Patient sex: M
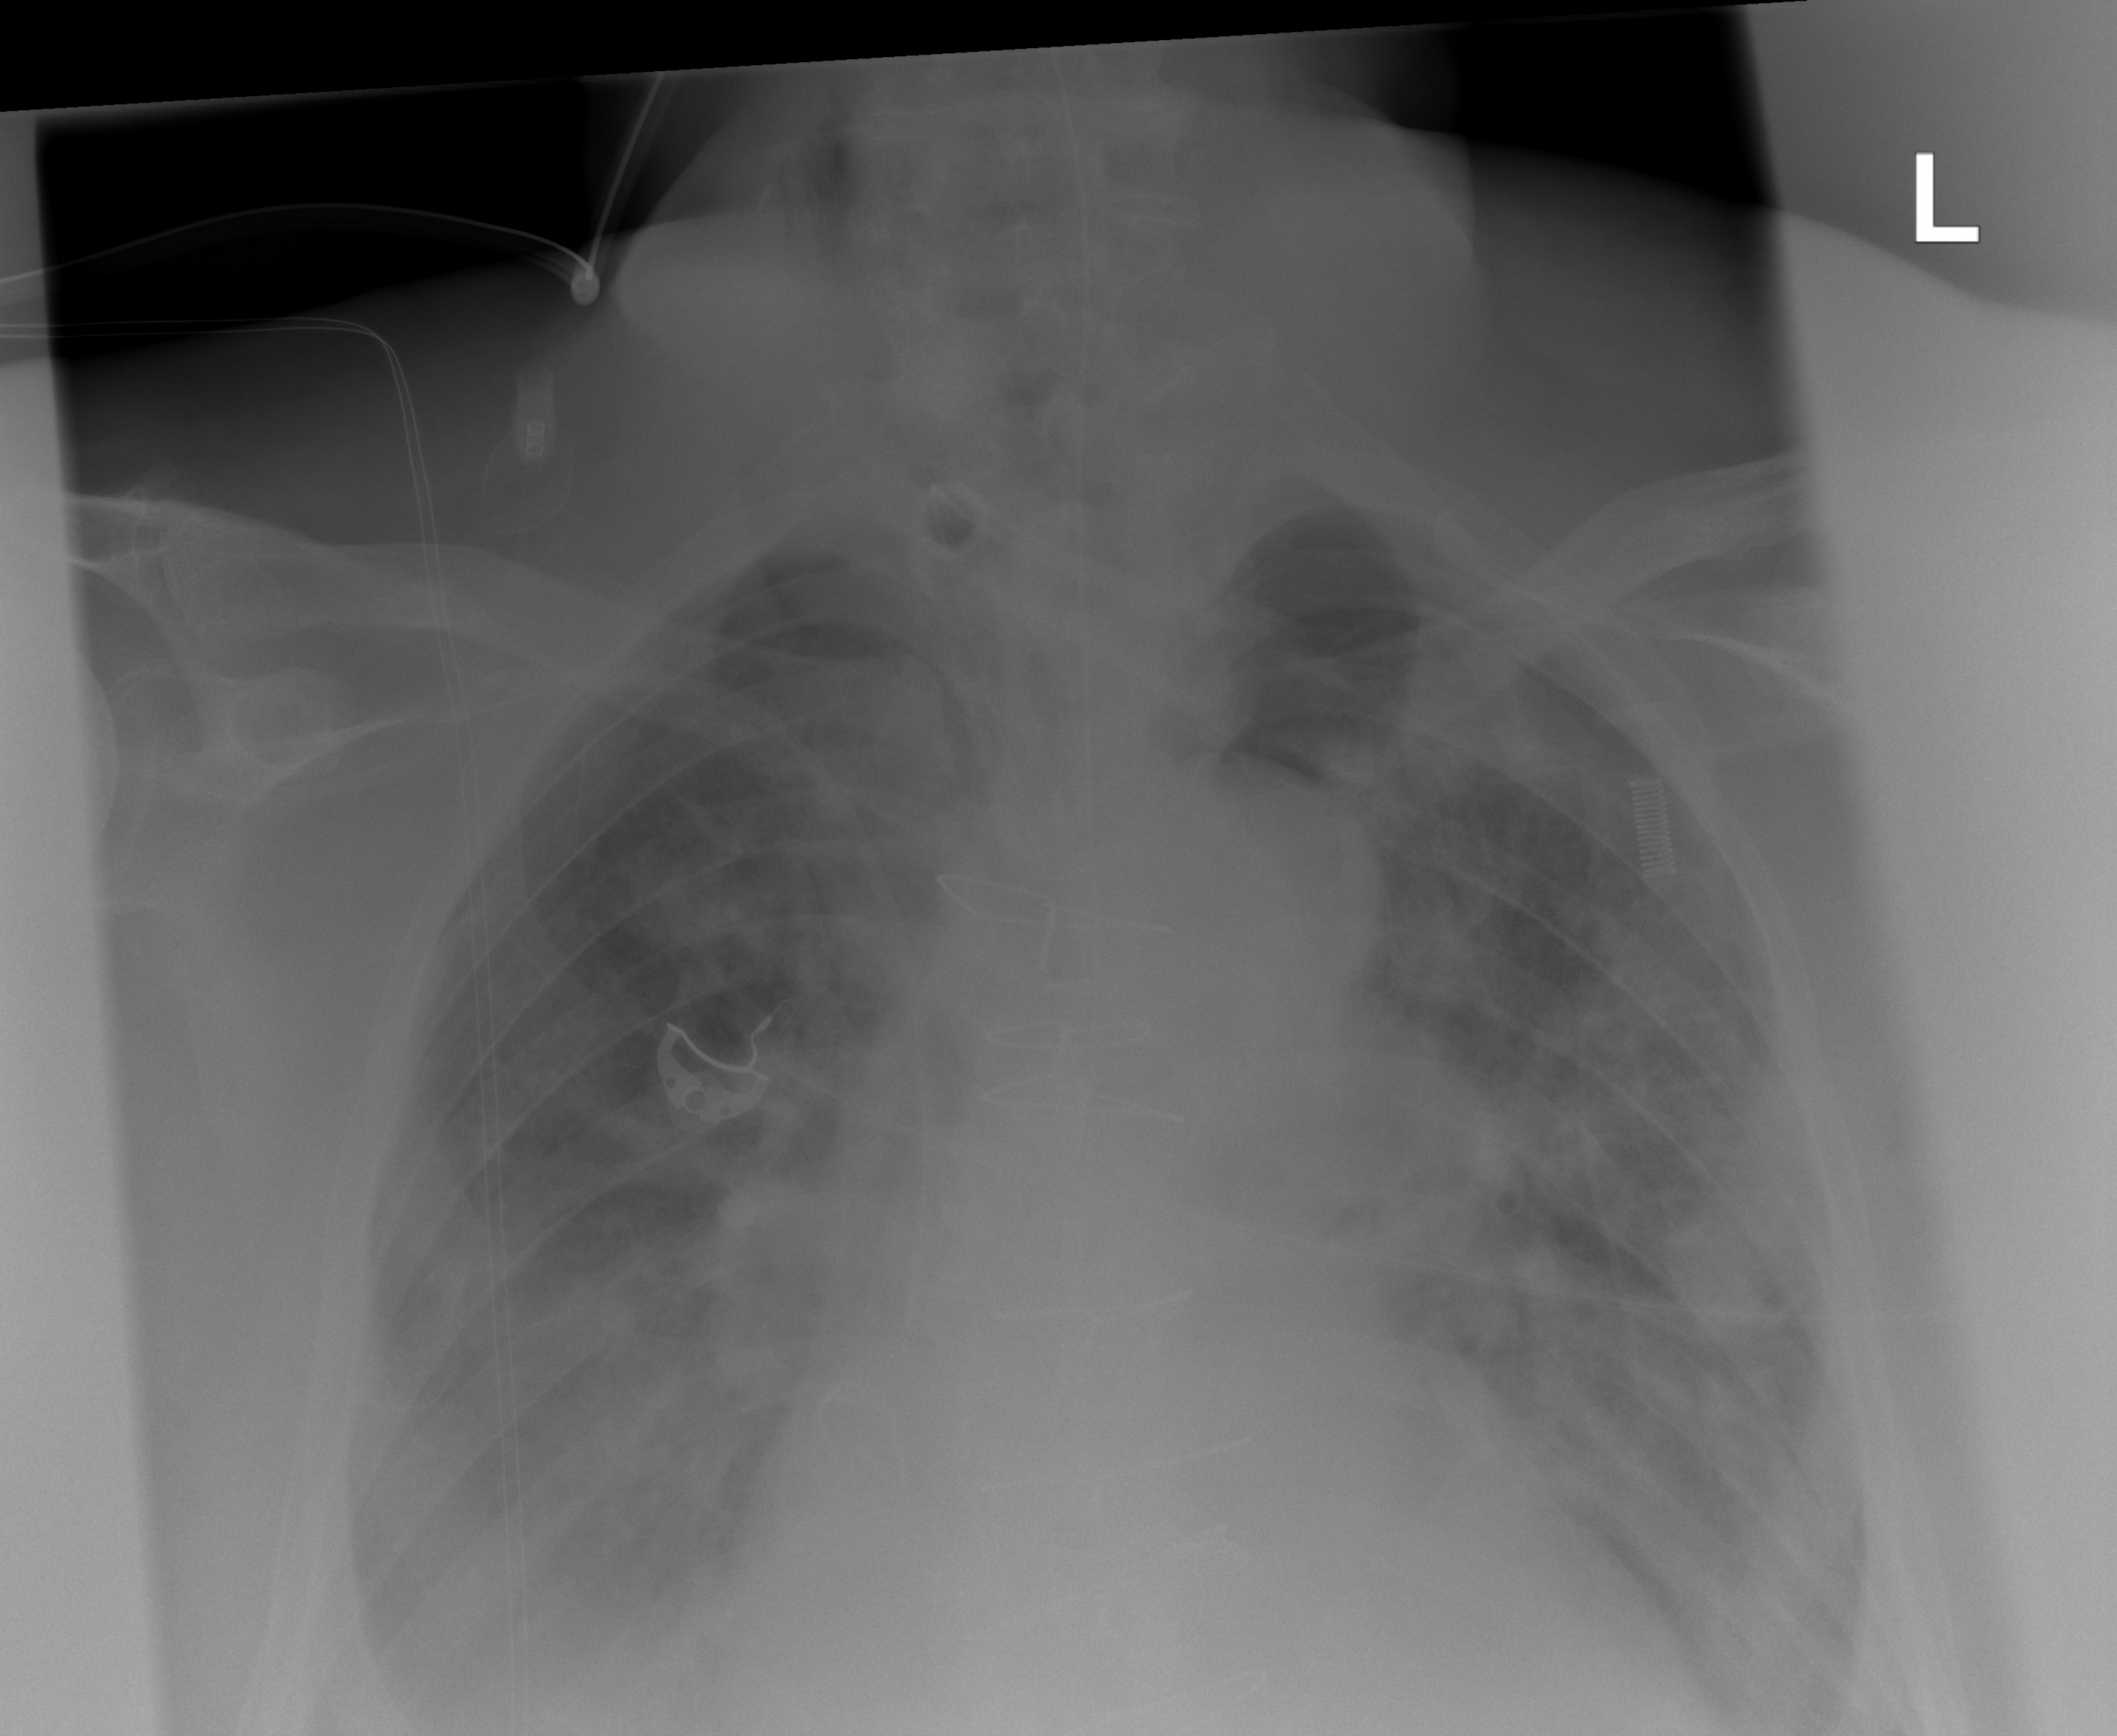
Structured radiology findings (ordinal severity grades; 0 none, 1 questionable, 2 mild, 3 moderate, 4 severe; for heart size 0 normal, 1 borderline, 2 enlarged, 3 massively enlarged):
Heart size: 2
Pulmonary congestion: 3
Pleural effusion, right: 3
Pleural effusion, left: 2
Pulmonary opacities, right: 3
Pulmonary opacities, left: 4
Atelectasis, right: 2
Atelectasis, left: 2